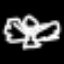
Label: angel